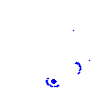
Particle: kaon